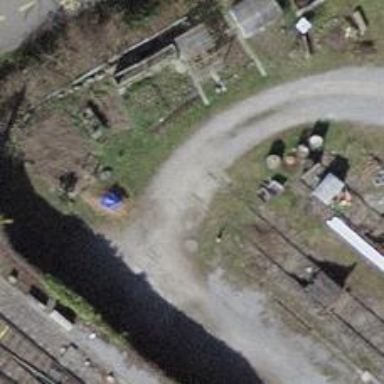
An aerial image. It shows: Rail siding with electrified contact lines for trains.